Question: I've run into a bit of an issue (duh.. otherwise i wouldn't be here). I've googled to the best of my powers and can't figure out why it isn't working. I've tried a bunch of things already so buckle up and prepare for a lot of code blocks.
How it looks at the moment:

This is the code for my bxslider:
'''
<ul class="bx-slider" bx-slider>
<li class="slide frame fluid image" ng-repeat="img in sliderImages track by $index" notify-when-repeat-finished width="400px" height="225px">
<a id="reload-slider" class="huge red corner label" ng-click="deleteItem($index)">
<i class="remove icon"></i>
</a>
<img class="image centered" ng-src="../{{img}}"/>
</li>
</ul>
'''
As you can probably guess, I've turned the jquery plugin into a directive and have also made a directive to broadcast when the ng-repeat is finished:
'''
module.directive('bxSlider', [function () {
return {
restrict: 'A',
link: function (scope, element, attrs) {
//console.log(element);
scope.$on('repeatFinished', function () {
console.log("ngRepeat has finished");
element.bxSlider().bxSlider(scope.$eval('{' + attrs.bxSlider + '}'));
});
scope.$on('reload-slider', function() {
console.log("TEXTS!");
element.reloadSlider();
});
}
}
}]);
'''
'''
module.directive('notifyWhenRepeatFinished', ['$timeout', function ($timeout) {
return {
restrict: 'A',
link: function (scope, element, attr) {
if (scope.$last === true) {
$timeout(function () {
scope.$emit('repeatFinished');
});
}
}
}
}]);
'''
When you click on the cross in the top right corner, the image is deleted via this function:
'''
$scope.deleteItem = function(index){
alert('deleting item: ' + $scope.sliderImages[index]);
$http({method: 'POST', url: '/guta/API/slides/'+ index}).then(function(result) {
console.log("Okay.. I finished the post.");
console.log("Slider images old:", $scope.sliderImages);
$scope.sliderImages.splice(index, 1);
console.log("Slider images new:", $scope.sliderImages);
$scope.$broadcast('reload-slider');
});
};
'''
As you can see, I tried to broadcast reload-slider to the directive and get the element to reload itself. As far as i know, the broadcast should trigger the '''
scope.$on('reload-slider', function(){...}
'''
The console.log works, but it doesn't reload the slider at all, the images array isn't re-looped, nothing. the only thing it does is log "TEXTS" and throw the file away on the server (as it should)
it should not show the image after it's been deleted
Any help, fixes or ideas are appreciated.
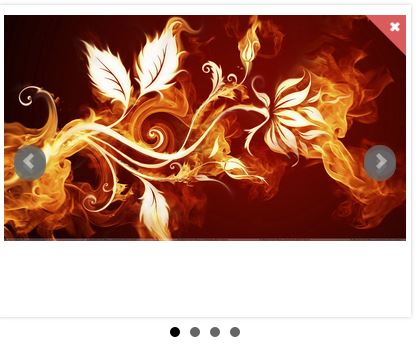
Answer: So, a coworker helped me fix the problem, here is the working bit.
'''
<ul class="bx-slider" bx-slider="mode: 'horizontal', controls:false">
<li class="slide frame fluid image" ng-repeat="img in sliderImages|ngRepeatFinish) track by $index" width="400px" height="225px">
<a id="reload-slider" class="huge red corner label" ng-click="deleteItem($index)">
<i class="remove icon"></i>
</a>
<img class="image centered" ng-src="../{{img}}"/>
</li>
</ul>
'''
'''
module.directive('bxSlider', ['$rootScope',function ($rootScope) {
return {
restrict: 'A',
link: function (scope, element, attrs) {
var slider = element;
$rootScope.$on('ngRepeatFinished', function() {
console.log("repeat finished!!");
console.log(element);
if(element.reloadSlider){
element.reloadSlider();
}
else{
element.bxSlider().bxSlider(scope.$eval('{' + attrs.bxSlider + '}'));
}
});
}
}
}]);
'''
'''
module.filter('ngRepeatFinish', function($timeout, $rootScope){
return function(data){
var me = this;
var flagProperty = '__finishedRendering__';
if(!data[flagProperty]){
Object.defineProperty(
data,
flagProperty,
{enumerable:false, configurable:true, writable: false, value:{}});
$timeout(function(){
delete data[flagProperty];
$rootScope.$broadcast('ngRepeatFinished');
},0,false);
}
return data;
};
});
'''
'''
$scope.deleteItem = function(index){
alert('deleting item: ' + $scope.sliderImages[index]);
$http({method: 'POST', url: '/guta/API/slides/'+ index}).then(function(result) {
$scope.sliderImages.splice(index, 1);
});
};
'''
So, i'll try and explain in which order the code runs:
1. The bxSlider loads in after the loop finished (this is learned via the Broadcast on the filter)
2. The User clicks on the cross in the corner of the image he/she wants removed
3. The $index that every image is tracked by is sent to the function that will post the image url to the server with the request to delete
4. The image to be deleted is removed from the server while the front-end uses splice() to remove the image (won't need to request it all anew)
5. (i think) because the array for the ng-repeat is changed, it runs again.
6. after the ng-repeat is finished, the filter calls out again.
7. since the function element.reloadSlider is availible (not undefined) it calls element.reloadSlider(); INSTEAD of reinitializing the entire boxslider, which will cause an ugly bxslider.
if you take a closer look at the bx-slider attribute, you see there are two config options passed in ('bx-slider="mode: 'horizontal', controls:false"') especially Controls:false is important, this prevents every image from having their own set of prev and next buttons, but only allows the bx-slider itself to have those